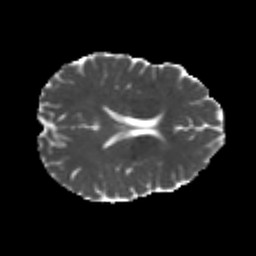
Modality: MD
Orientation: axial
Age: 23
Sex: female
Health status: healthy
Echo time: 0.074 s